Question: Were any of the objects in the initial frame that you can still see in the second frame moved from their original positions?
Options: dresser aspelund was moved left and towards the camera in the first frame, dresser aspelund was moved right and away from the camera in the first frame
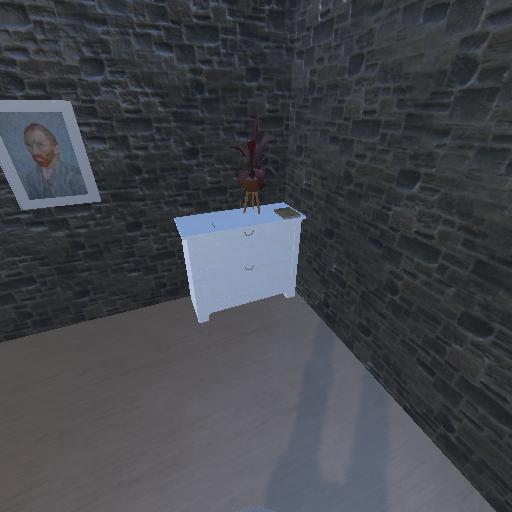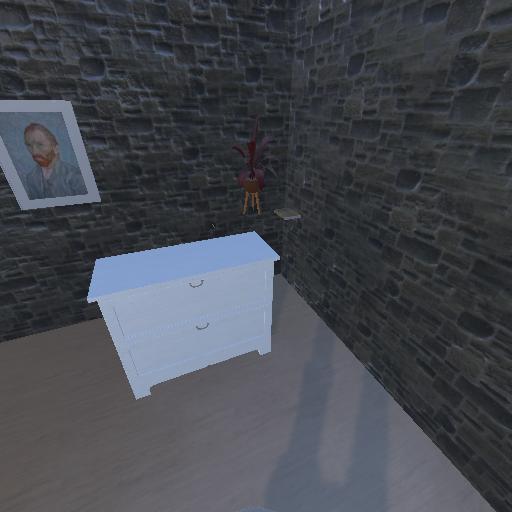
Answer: dresser aspelund was moved left and towards the camera in the first frame